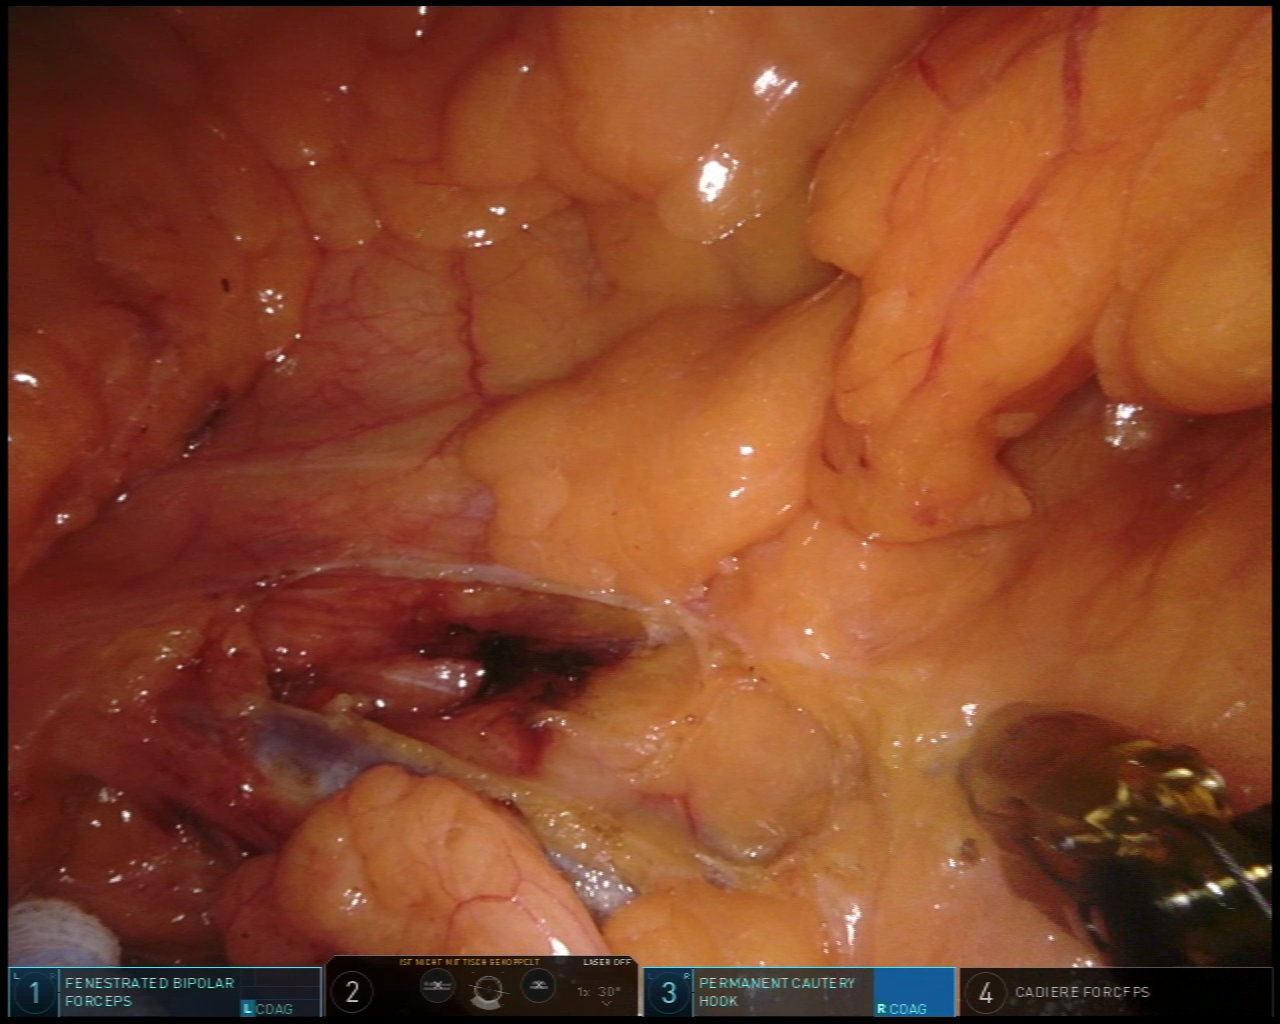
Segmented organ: intestinal_veins
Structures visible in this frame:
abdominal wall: no
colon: no
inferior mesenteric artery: no
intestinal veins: yes
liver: no
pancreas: no
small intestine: no
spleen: no
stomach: no
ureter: no
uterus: no
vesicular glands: no